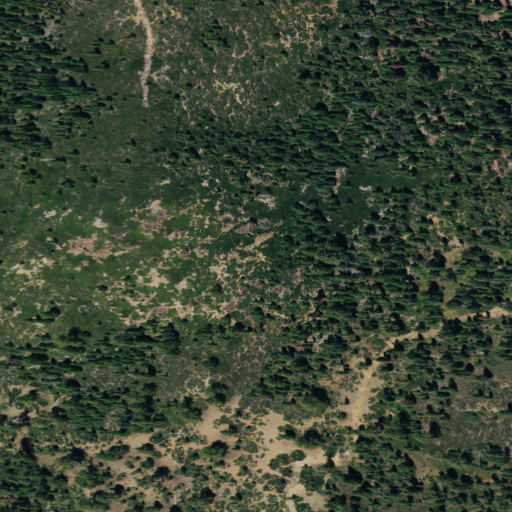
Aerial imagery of mountain in California named Gozem Peak containing evergreen forest and shrub